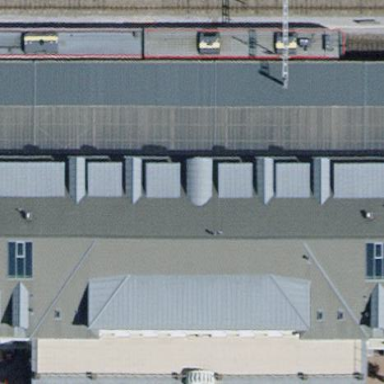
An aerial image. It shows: Train station building.